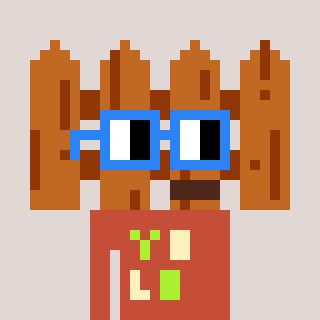
a pixel art character with square blue glasses, a fence-shaped head and a rust-colored body on a warm background